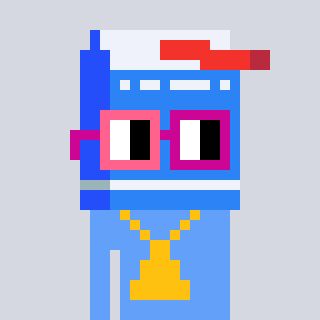
a pixel art character with square pink and red glasses, a milk-shaped head and a blue-colored body on a cool background